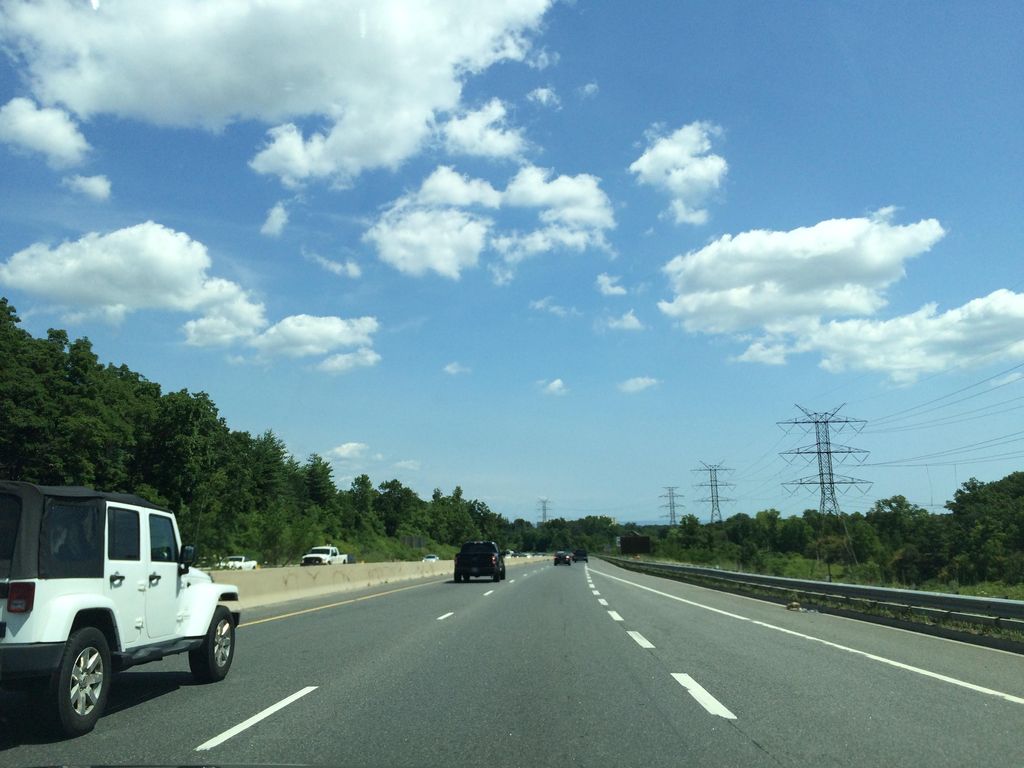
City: hamilton